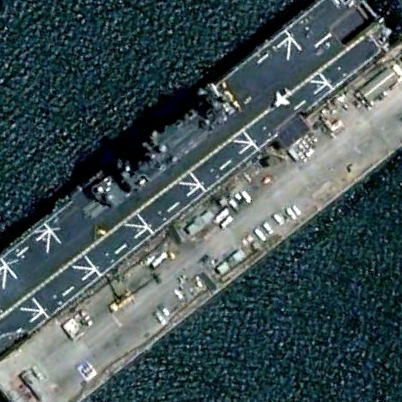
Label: assault